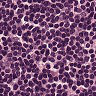
Metastatic tissue present: no